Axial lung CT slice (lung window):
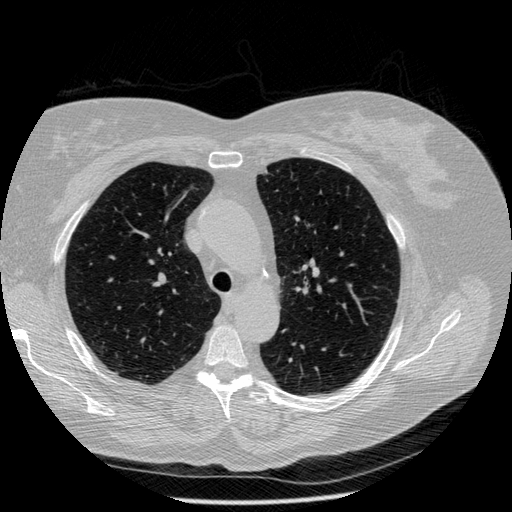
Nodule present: no